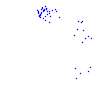
Particle: kaon